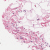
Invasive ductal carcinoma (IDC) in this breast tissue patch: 0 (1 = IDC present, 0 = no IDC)